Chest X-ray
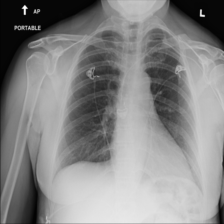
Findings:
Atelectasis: negative
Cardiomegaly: negative
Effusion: negative
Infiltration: negative
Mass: negative
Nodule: negative
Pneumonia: negative
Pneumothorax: negative
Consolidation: negative
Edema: negative
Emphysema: negative
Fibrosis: negative
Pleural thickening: negative
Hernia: negative